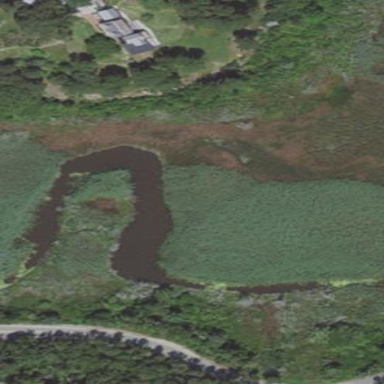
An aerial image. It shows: Beautiful wet meadow natural wetland.